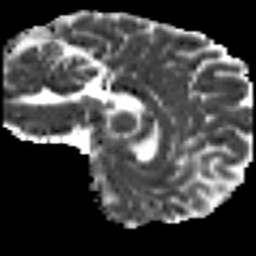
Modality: MD
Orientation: sagittal
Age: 22
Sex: female
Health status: ill
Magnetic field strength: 3 T
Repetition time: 8.4 s
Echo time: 0.0926 s